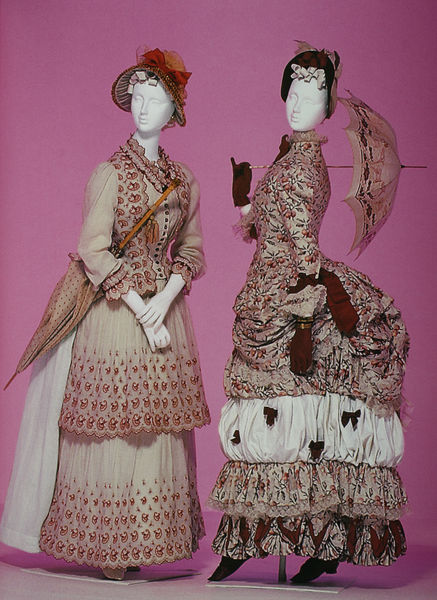
Titel: Tageskleider
Standort: Kyoto (Japan)
Institution: Kyoto Costume Institute
Schlagwörter: hand, weiß, frauen, blumen, damen, finger, frau, grau, handschuh, handschuhe, holz, hut, hüte, kleid, kleider, orange, profil, schwarz, regenschirm, rot, schirm, sonnenschirm, beige, haube, mode, muster, ornament, rock, schleife, barock, gesicht, kleidung, kragen, leinen, ärmel, hände, boden, figur, kostüm, stoff, adel, saum, borte, frontal, locken, rosa, schultern, seide, stock, taille, hintern, japan, mieder, schuhe, creme, lila, violett, amerika, figuren, grazien, schmal, dunkelrot, rüschen, model, knöpfe, raffung, foto, fotografie, photographie, pink, eng, spaziergang, arsch, schnitt, schirme, puppe, puppen, photo, biedermeier, farbfoto, oberteil, hüfte, kostüme, korsett, stange, schnallenschuhe, gerafft, textil, baumwolle, aufnahme, reifrock, roben, grazil, cul de paris, cul, reifröcke, rüschchen, duo, kyoto, schneider, aufnäher, glockenrock, trend, couture, stufenrock, unterteil, reifenrock, fingerspitze, höfte, pauppen, tortenrock, tänzerisch